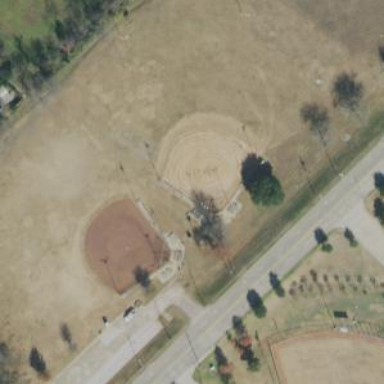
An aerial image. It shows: Baseball pitch for leisure land activities.